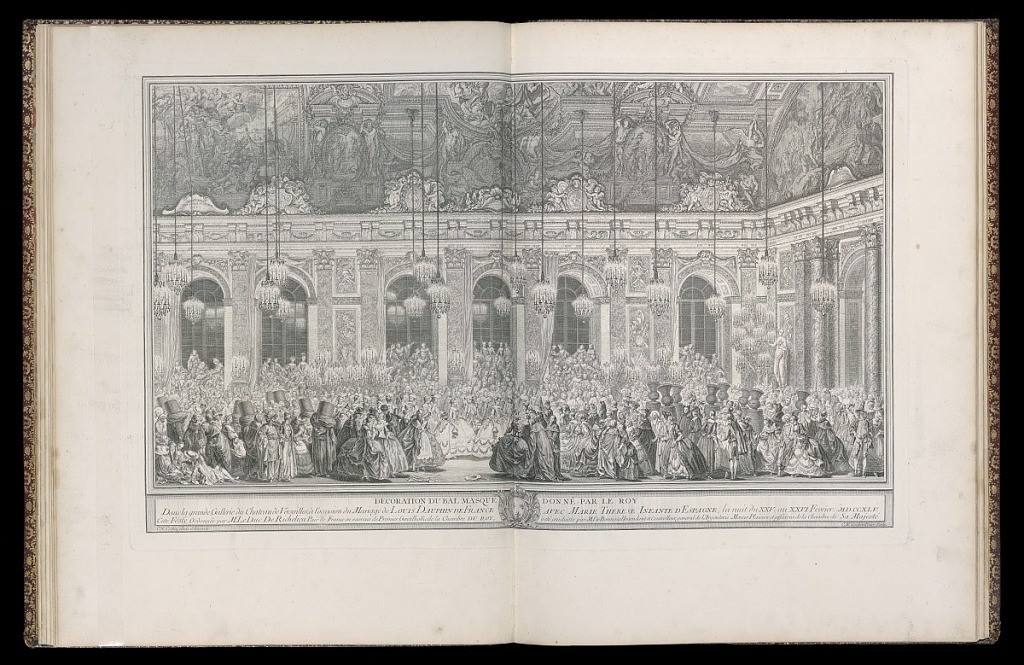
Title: Décoration du bal masque donné par le roy dans la grande Galerie du Château de Versailles, à l’occasion du Mariage de Louis Dauphin de France avec Marie Thérèse Infante d’Espagne, la nuit du XXV. au XXVI février. M.D. CCXLV.
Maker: Charles-Nicolas Cochin the younger, French, 1715–1790
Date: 1756
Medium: Etching and engraving on laid paper
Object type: Bound print
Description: Interior view inside the grand hall of mirrors at the Palace of Versailles, a decorated masked ball celebrating the marriage of Louis Dauphin of France to Marie Thérèse of Spain. Highly decorated interior space with high painted ceilings, from which hang many ornate chandeliers. Figures of dancers occupy the floor, surrounded by crowds of figures on all sides, many of whom are in costume. At left, a group of figures dressed as wizards with very large heads; at right, a group of bishops resembling chess game pieces. Large arched windows or panes of mirror glass line the rear wall. At lower center, coat of arms of France; plate text printed on either side.